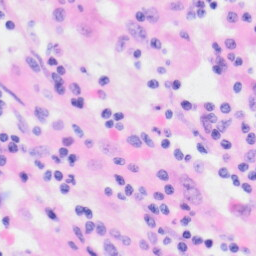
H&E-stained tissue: Kidney